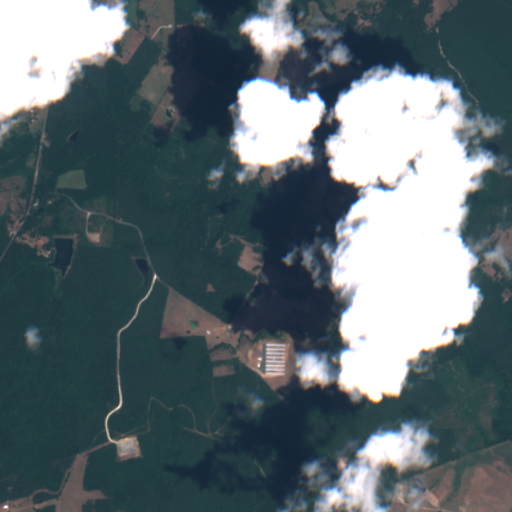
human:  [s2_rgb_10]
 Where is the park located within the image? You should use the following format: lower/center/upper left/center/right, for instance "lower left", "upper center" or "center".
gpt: The park is located in the upper right of the image.
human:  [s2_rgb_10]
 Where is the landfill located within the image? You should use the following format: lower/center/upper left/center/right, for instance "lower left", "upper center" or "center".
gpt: There is no landfill in the image.